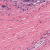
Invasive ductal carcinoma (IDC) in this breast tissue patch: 0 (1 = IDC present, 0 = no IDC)